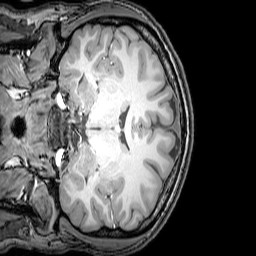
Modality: T1w
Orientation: coronal
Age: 24
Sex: male
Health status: healthy
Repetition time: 0.081 s
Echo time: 0.037 s